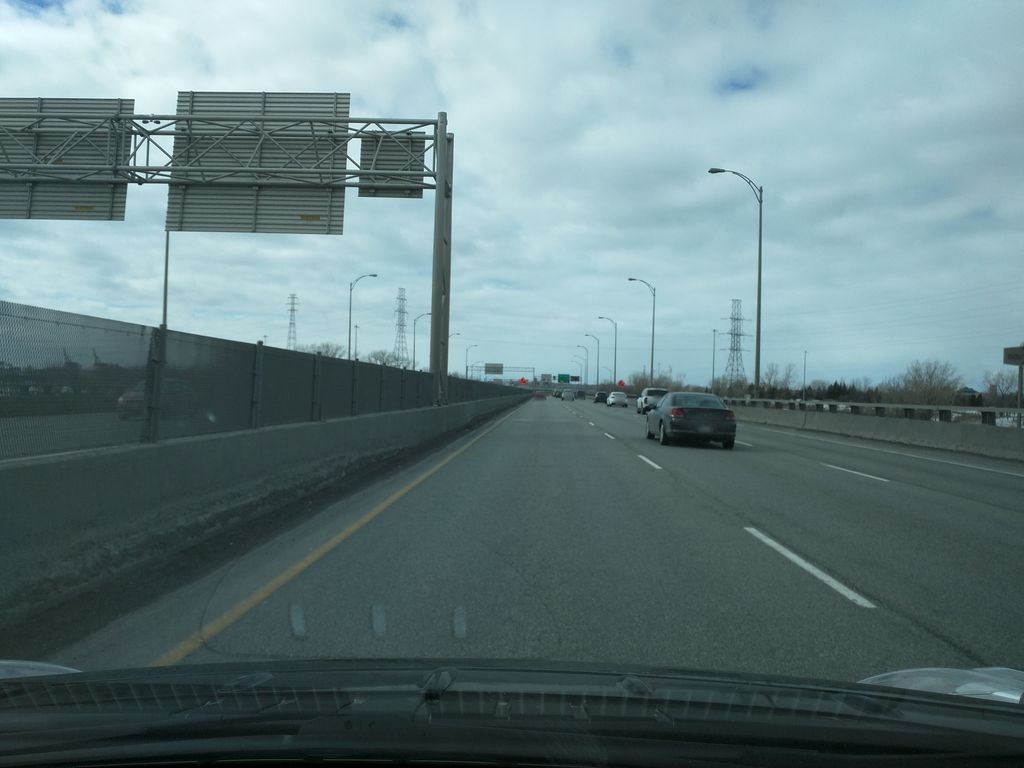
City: montreal